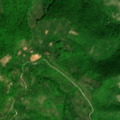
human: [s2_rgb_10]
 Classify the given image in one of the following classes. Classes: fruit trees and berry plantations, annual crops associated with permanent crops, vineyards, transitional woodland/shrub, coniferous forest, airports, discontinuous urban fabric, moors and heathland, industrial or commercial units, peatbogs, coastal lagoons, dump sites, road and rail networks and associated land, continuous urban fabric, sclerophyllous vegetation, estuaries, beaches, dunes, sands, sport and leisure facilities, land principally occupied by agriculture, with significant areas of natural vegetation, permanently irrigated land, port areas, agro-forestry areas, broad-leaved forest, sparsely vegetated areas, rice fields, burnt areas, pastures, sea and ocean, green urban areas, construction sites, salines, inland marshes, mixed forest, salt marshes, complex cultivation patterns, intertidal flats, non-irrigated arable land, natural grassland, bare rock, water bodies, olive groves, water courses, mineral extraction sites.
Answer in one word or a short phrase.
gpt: complex cultivation patterns, broad-leaved forest, transitional woodland/shrub